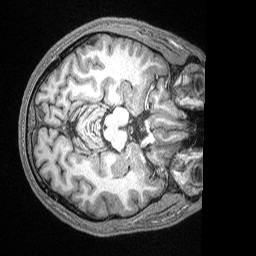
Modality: T1w
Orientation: axial
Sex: male